Brain MRI, modality: hrT2
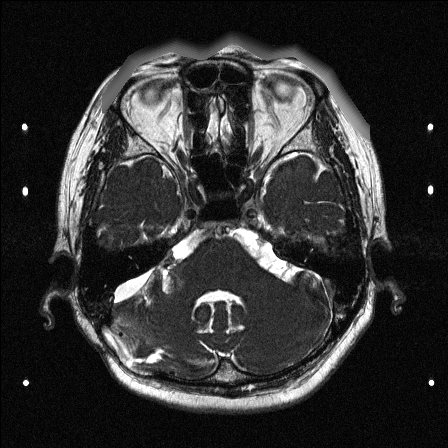